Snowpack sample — Buffalo Mountain, Silverthorne, Colorado, USA (2/22/26, 2:02 PM MST)
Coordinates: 39.622, -106.113
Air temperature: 33 °F
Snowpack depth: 63 cm
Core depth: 50 cm
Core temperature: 26.6 °F
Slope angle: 11°, slope face: 116°
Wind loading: low
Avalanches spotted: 0
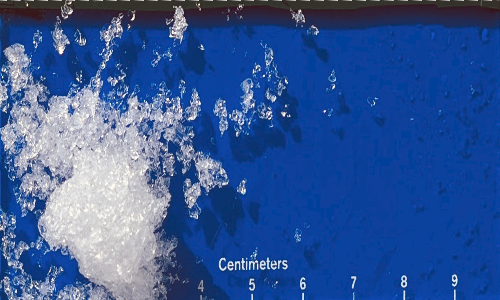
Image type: core
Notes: In a firebreak similar to site 1, minimal wind loading with no spotted avalanches (not many faces in view though)